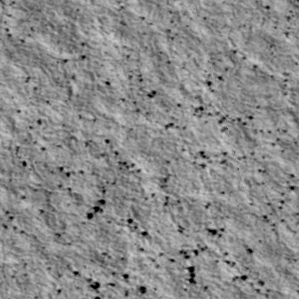
Label: non_frost